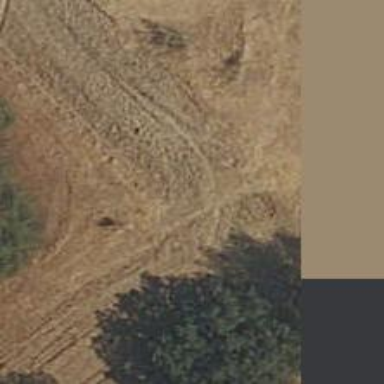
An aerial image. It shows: Dirt path.